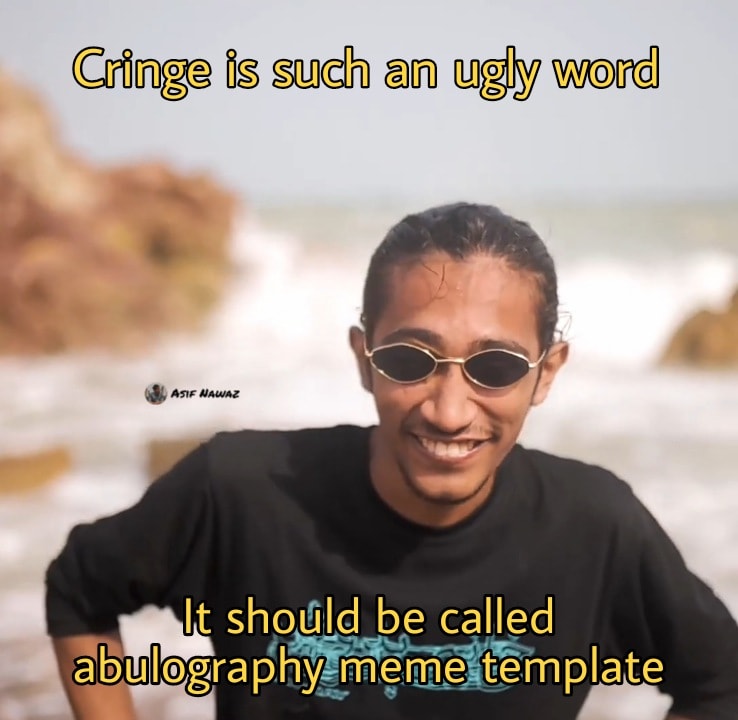
Caption: Cringe is such an ugly word    It should be called abulography meme template
Label: non-hate